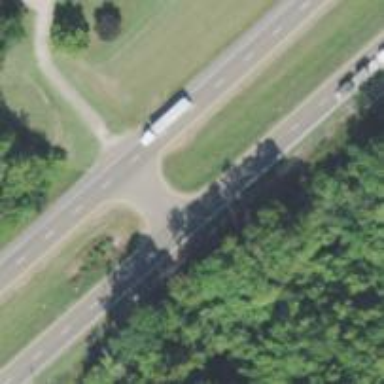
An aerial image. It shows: Asphalt dual carriageway classified as trunk highway.